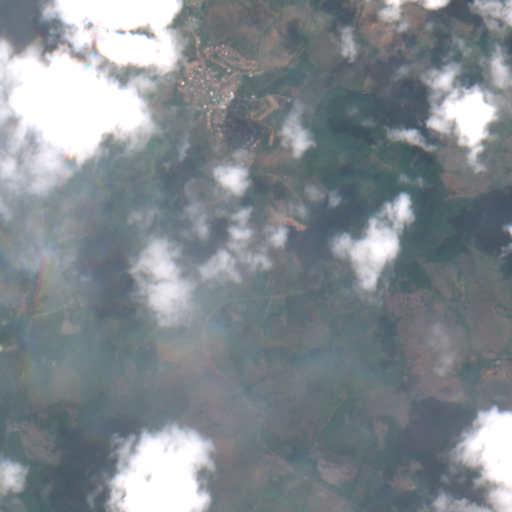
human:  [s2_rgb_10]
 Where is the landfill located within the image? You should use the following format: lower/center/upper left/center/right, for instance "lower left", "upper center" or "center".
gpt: The landfill is located in the upper center of the image.
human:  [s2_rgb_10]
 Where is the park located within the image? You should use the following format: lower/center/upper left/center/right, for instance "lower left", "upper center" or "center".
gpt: The park is located in the upper center of the image.
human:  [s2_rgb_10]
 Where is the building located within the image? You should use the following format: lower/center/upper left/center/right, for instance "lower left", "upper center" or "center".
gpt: There is no building in the image.